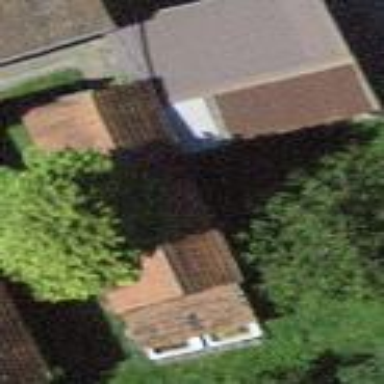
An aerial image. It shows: Barn.